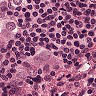
Metastatic tissue present: yes